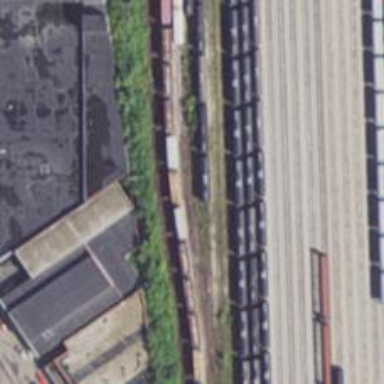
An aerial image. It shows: Abandoned railway yard.